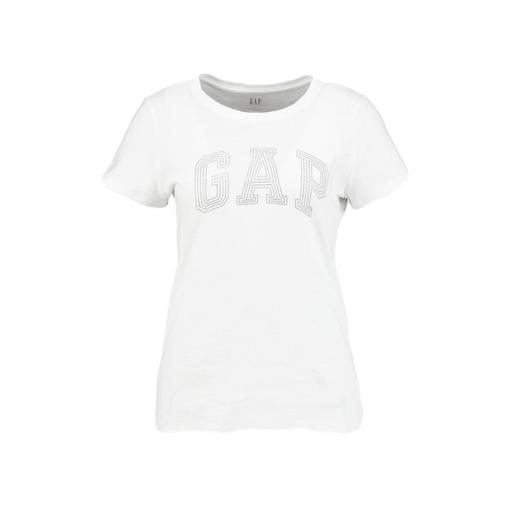
white graphic t-shirt, white sequined logo graphic t-shirt, white logo graphic tee, white background